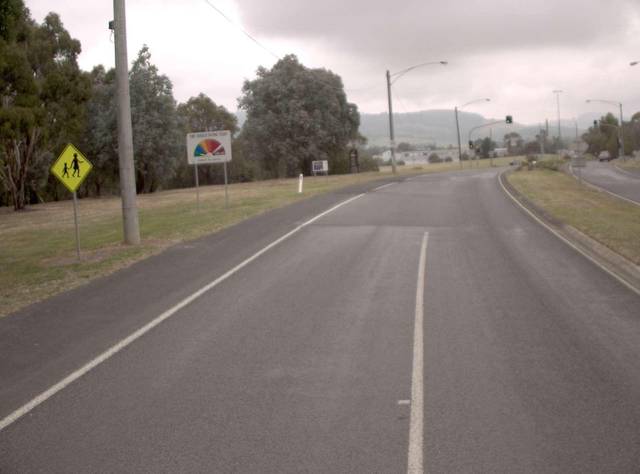
Region: Australia
Coordinates: -38.307, 146.421